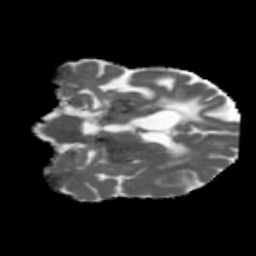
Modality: MD
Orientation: coronal
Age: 46
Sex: male
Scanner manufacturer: siemens
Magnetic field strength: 3 T
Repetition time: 5.47 s
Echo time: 0.0854 s